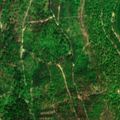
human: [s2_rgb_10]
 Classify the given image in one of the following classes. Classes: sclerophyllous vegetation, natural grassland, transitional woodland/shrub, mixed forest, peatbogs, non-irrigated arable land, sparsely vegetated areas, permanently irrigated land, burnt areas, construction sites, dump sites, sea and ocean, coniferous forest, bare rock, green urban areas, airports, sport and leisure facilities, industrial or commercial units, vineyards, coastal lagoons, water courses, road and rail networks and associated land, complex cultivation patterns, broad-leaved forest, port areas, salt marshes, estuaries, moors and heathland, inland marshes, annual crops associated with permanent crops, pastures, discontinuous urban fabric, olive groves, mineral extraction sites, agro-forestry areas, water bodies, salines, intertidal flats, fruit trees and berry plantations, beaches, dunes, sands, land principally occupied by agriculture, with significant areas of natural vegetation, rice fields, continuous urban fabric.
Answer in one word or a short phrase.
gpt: broad-leaved forest, mixed forest